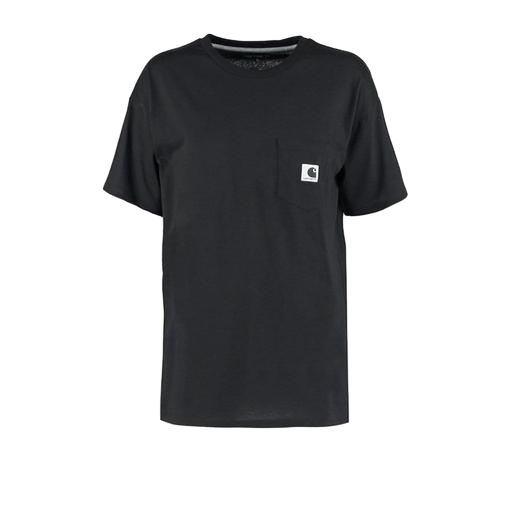
pocket t-shirt, black short sleeve half dome tee, black one-pocket jersey t-shirt, white background